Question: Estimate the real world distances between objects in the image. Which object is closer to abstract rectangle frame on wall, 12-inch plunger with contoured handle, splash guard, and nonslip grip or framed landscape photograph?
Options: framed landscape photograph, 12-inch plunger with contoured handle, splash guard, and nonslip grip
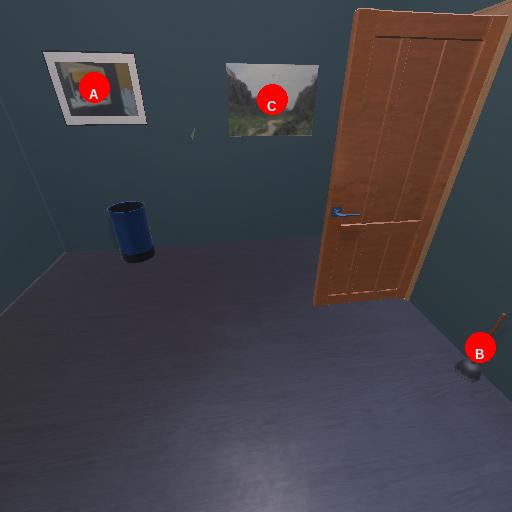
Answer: framed landscape photograph